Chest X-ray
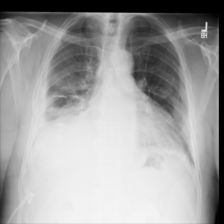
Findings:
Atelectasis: negative
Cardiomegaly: negative
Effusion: negative
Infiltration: negative
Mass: negative
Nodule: negative
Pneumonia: negative
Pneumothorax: negative
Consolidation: negative
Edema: negative
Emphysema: negative
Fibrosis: negative
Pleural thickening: negative
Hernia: negative